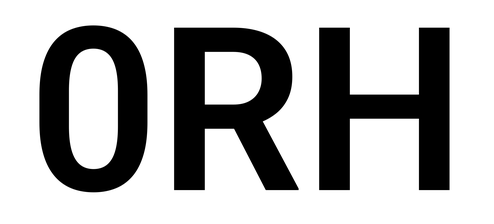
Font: Roboto_SemiBold